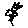
Label: bird